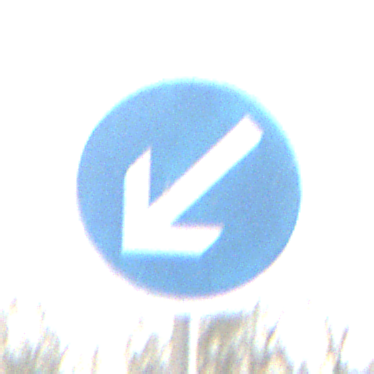
Verkehrszeichen: VorgeschriebeneVorbeifahrtLinks
Umgebung: Outdoor, Nature
Tageszeit: MorningAfternoon
Wetter: PartlyCloudy
Licht: Natural
Jahreszeit: Autumn
Kontrast: LowContrast